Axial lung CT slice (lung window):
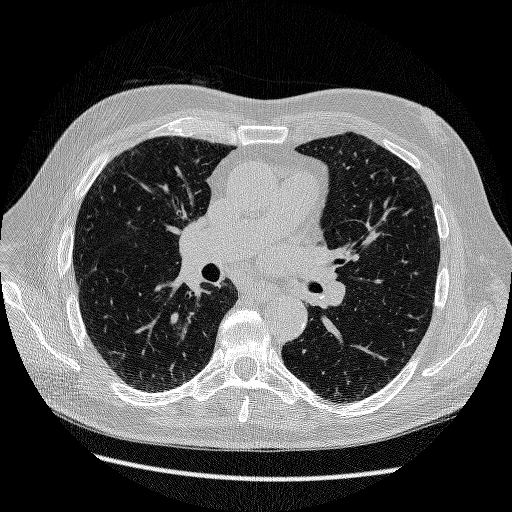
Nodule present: no